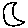
Label: moon